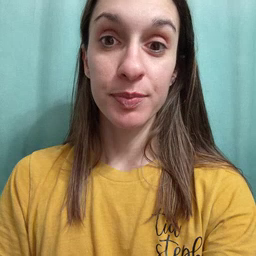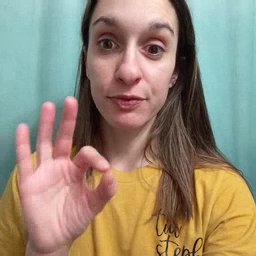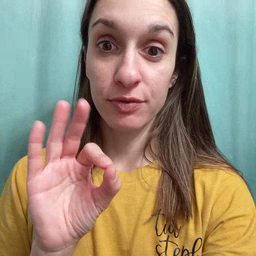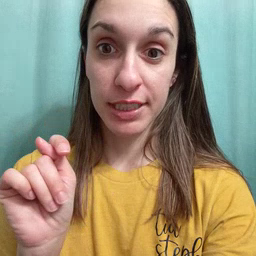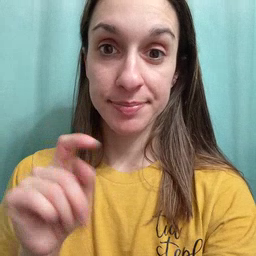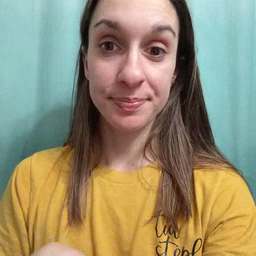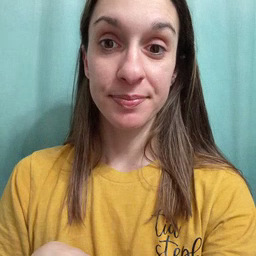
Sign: feet